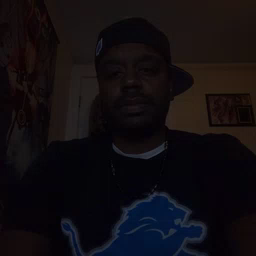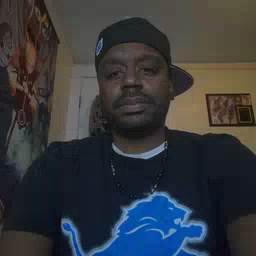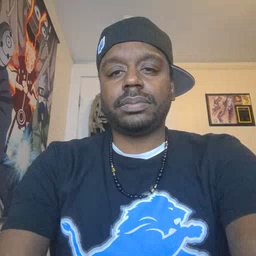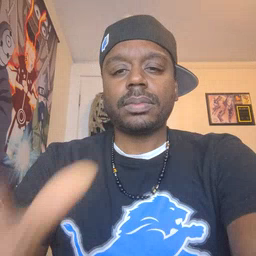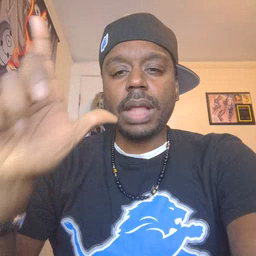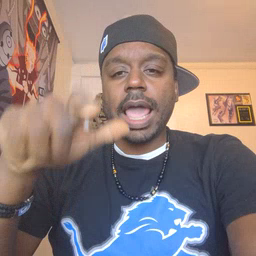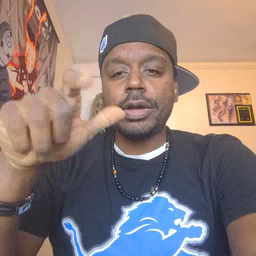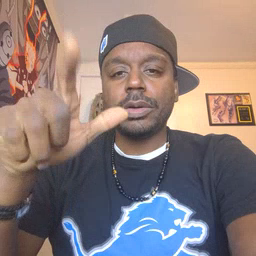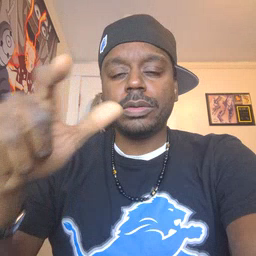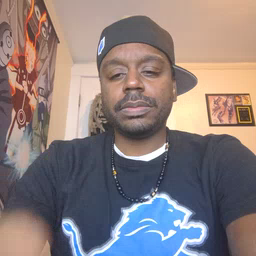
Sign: later